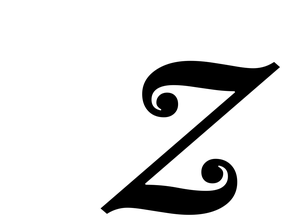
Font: LibreCaslonText-Italic_Italic